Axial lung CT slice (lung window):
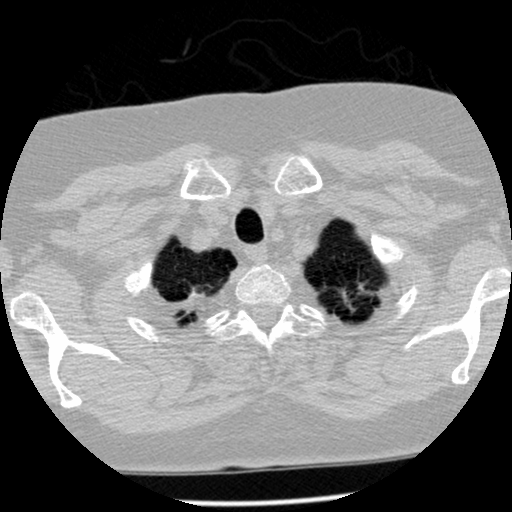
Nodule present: no